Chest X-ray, AP view. Patient: 54 years old, sex M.
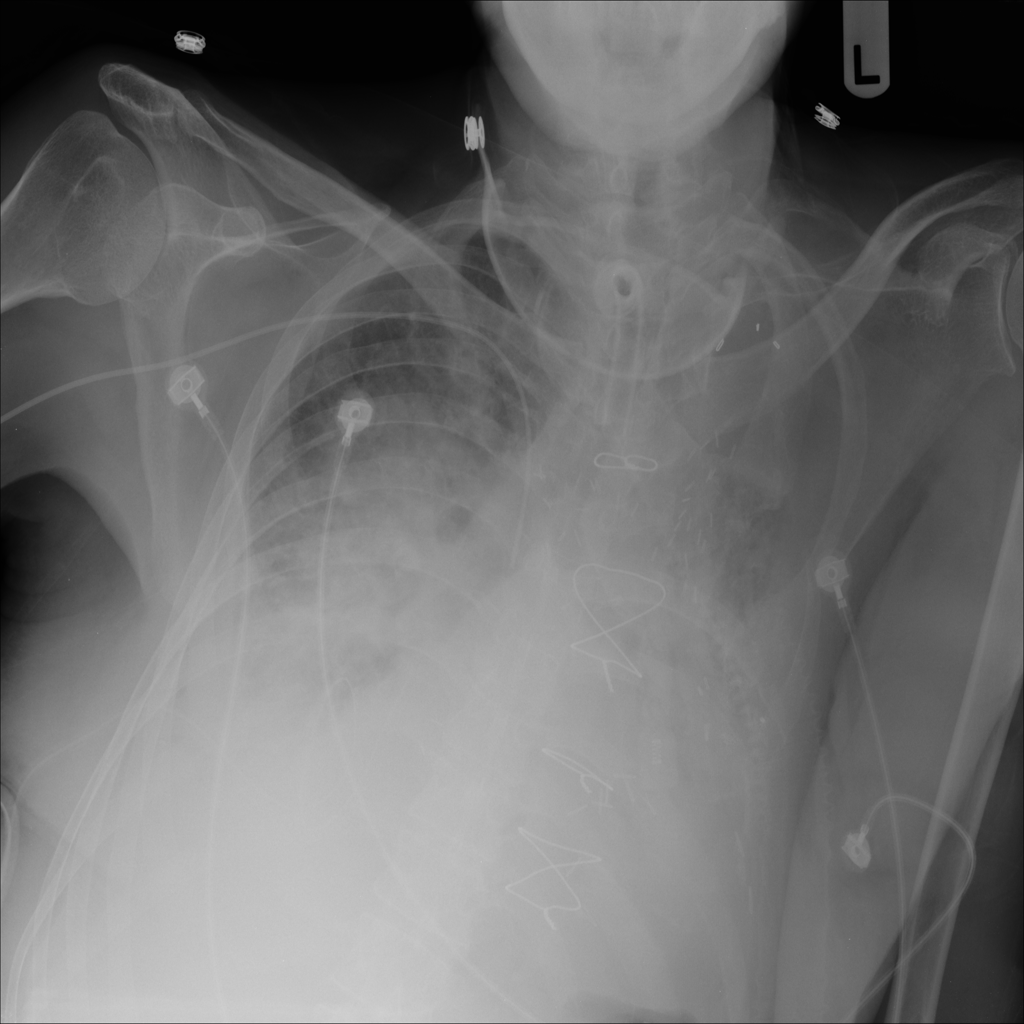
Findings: Consolidation, Infiltration